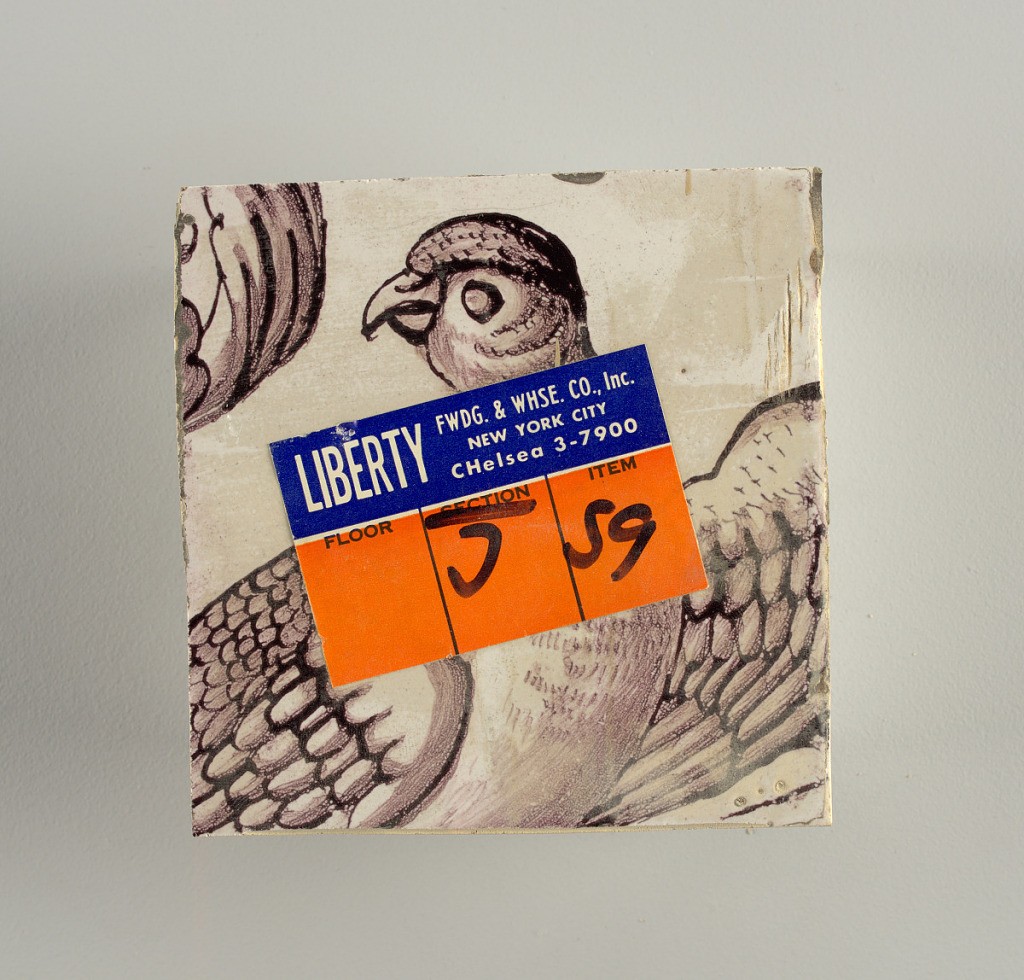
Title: Wall facing
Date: ca. 1725
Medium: tin-glazed earthenware, underglaze
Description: Two vertical rectangles, twenty-three tiles high.  A) Nine tiles wide at top; seven tiles wide at bottom.  B) Ten and one-half tiles wide.

Arabesque design of foliage.  A) with centered figure of Justice under a canopy.  B) with centered urn.